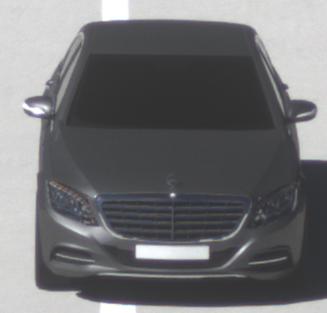
Make: Mercedes-Benz
Model: S 400 HYBRID
Detailed model: S-Class (222) Limousine
Model produced from: 2013/05
Model produced until: 2015/04
Doors: 4
Color: gray
Road condition: dry road
Daytime: midday
Contrast: high contrast